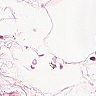
Metastatic tissue present: no